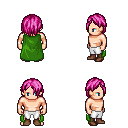
a pixel art fantasy rpg character, male body template, human, light skin, green cape, white pants, pink bangs hairstyle, brown shoes, four views (front, back, left, right), 2x2 character sprite sheet, small pixel art, hard edges, no anti-aliasing